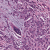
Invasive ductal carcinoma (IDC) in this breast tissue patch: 1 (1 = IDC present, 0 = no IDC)